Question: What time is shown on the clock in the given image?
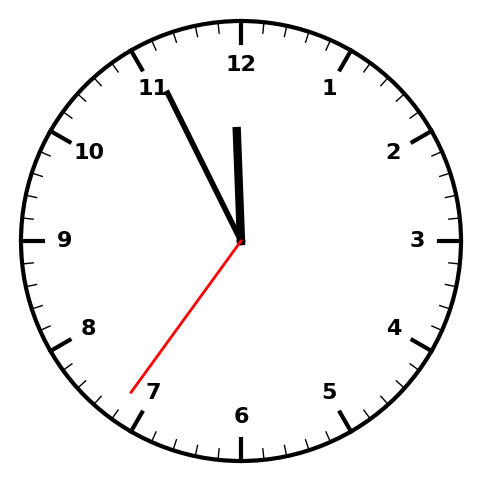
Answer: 11:55:36